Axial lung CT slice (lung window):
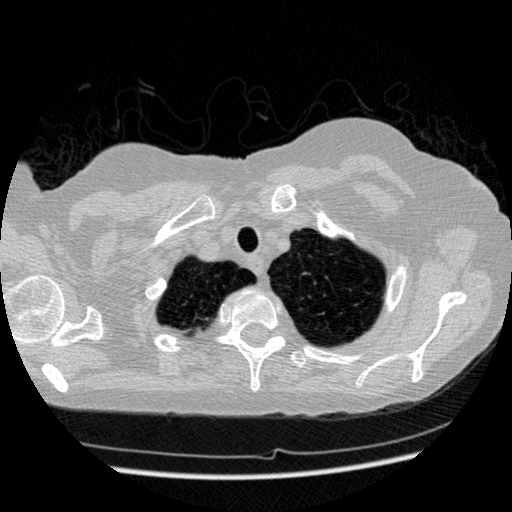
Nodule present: no